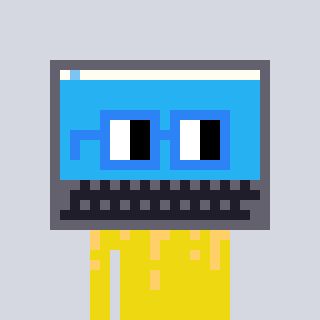
a pixel art character with square blue glasses, a laptop-shaped head and a yellow-colored body on a cool background